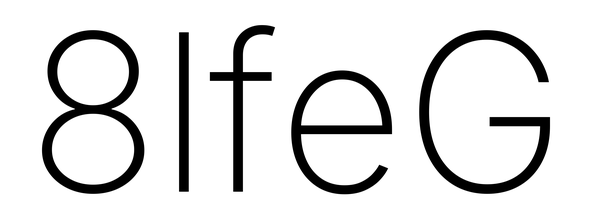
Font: Inter_ExtraLight